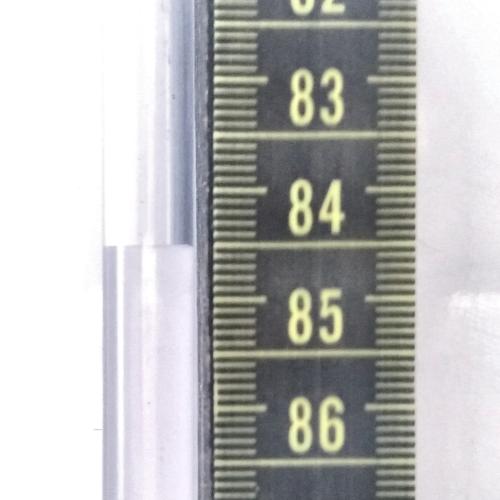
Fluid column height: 84.5 cm